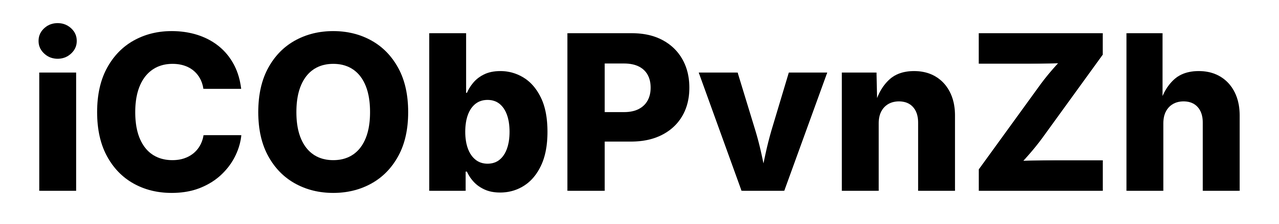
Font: Inter_ExtraBold